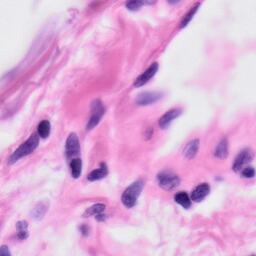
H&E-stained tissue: Skin